Question:
How can I lower the radio buttons to be same height as Male and Female? I tried width or height both did not work I even tried padding and it didn't work.
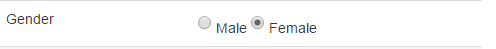
Answer: ---
Try this:
'''
input[type="radio"] {
margin-top: -1px;
vertical-align: middle;
}
'''